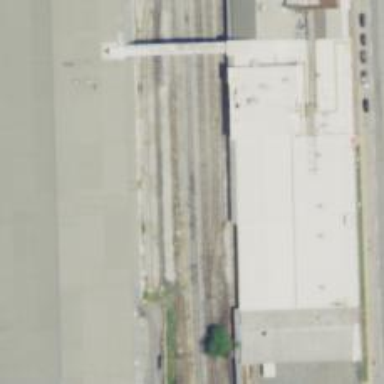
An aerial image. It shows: Railway siding for service.